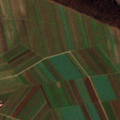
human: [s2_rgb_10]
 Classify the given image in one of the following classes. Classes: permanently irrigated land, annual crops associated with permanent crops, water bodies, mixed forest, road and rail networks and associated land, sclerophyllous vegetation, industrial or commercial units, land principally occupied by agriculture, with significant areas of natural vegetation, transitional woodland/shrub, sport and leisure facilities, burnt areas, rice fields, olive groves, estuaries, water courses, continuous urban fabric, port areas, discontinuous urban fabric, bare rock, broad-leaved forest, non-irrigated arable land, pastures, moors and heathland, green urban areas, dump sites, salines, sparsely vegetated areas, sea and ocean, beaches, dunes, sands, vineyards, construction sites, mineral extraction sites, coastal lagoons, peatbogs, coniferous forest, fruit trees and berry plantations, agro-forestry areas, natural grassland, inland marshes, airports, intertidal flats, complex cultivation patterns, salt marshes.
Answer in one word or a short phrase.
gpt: non-irrigated arable land, vineyards, broad-leaved forest